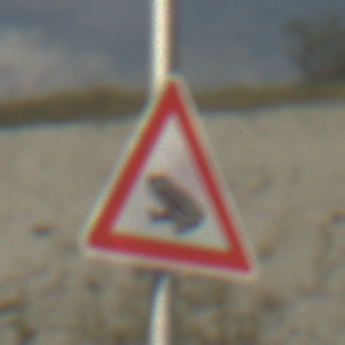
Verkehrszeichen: AmphibienwanderungRechts
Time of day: MorningAfternoon
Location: Outdoor (Beach)
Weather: PartlyCloudy
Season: NotSpecified
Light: Natural